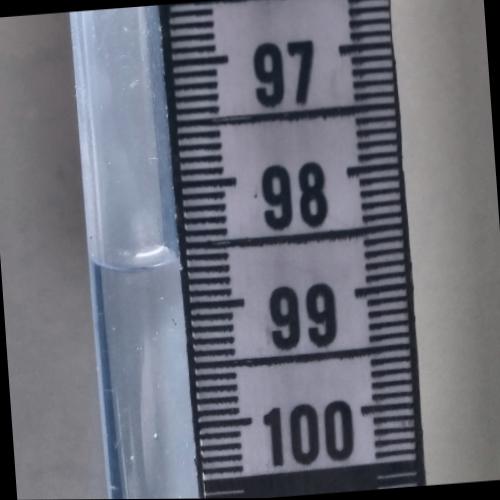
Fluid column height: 98.6 cm